Aerial crown-view tile of a tropical tree (Barro Colorado Island, Panama), acquired 20250414:
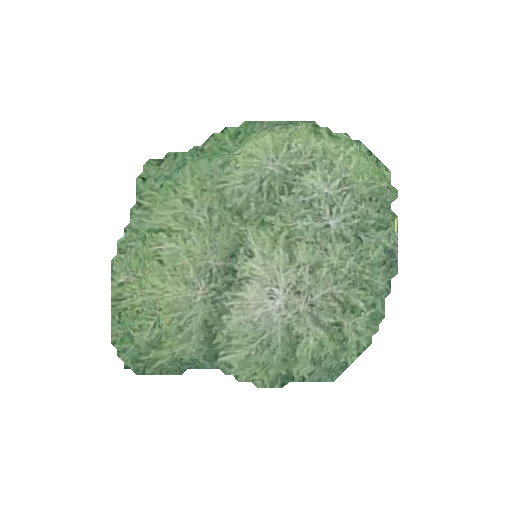
Species: Quararibea asterolepis
GBIF accepted scientific name: Quararibea asterolepis
Crown area: 92.107 m²